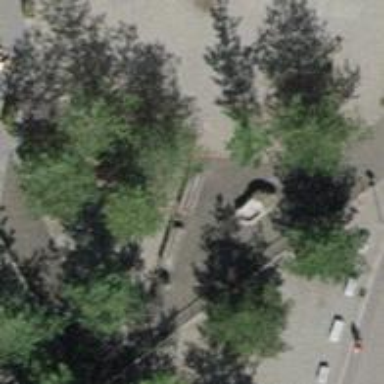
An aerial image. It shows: Brown bench in the vicinity.